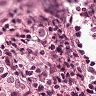
Metastatic tissue present: yes